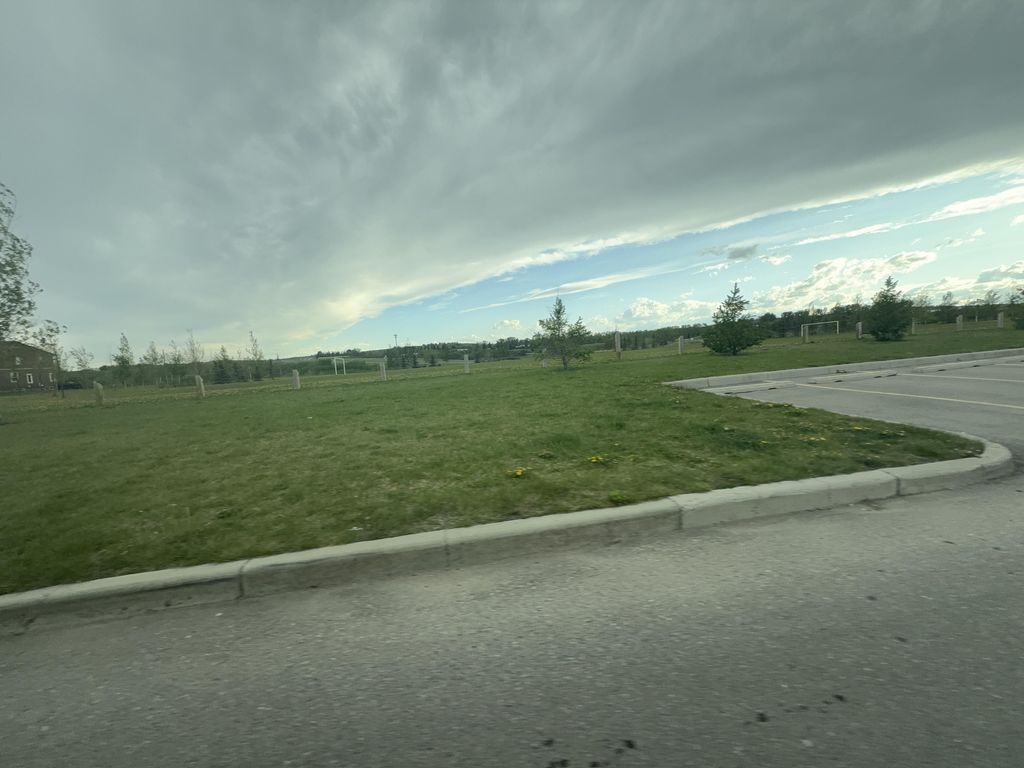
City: calgary